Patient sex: M
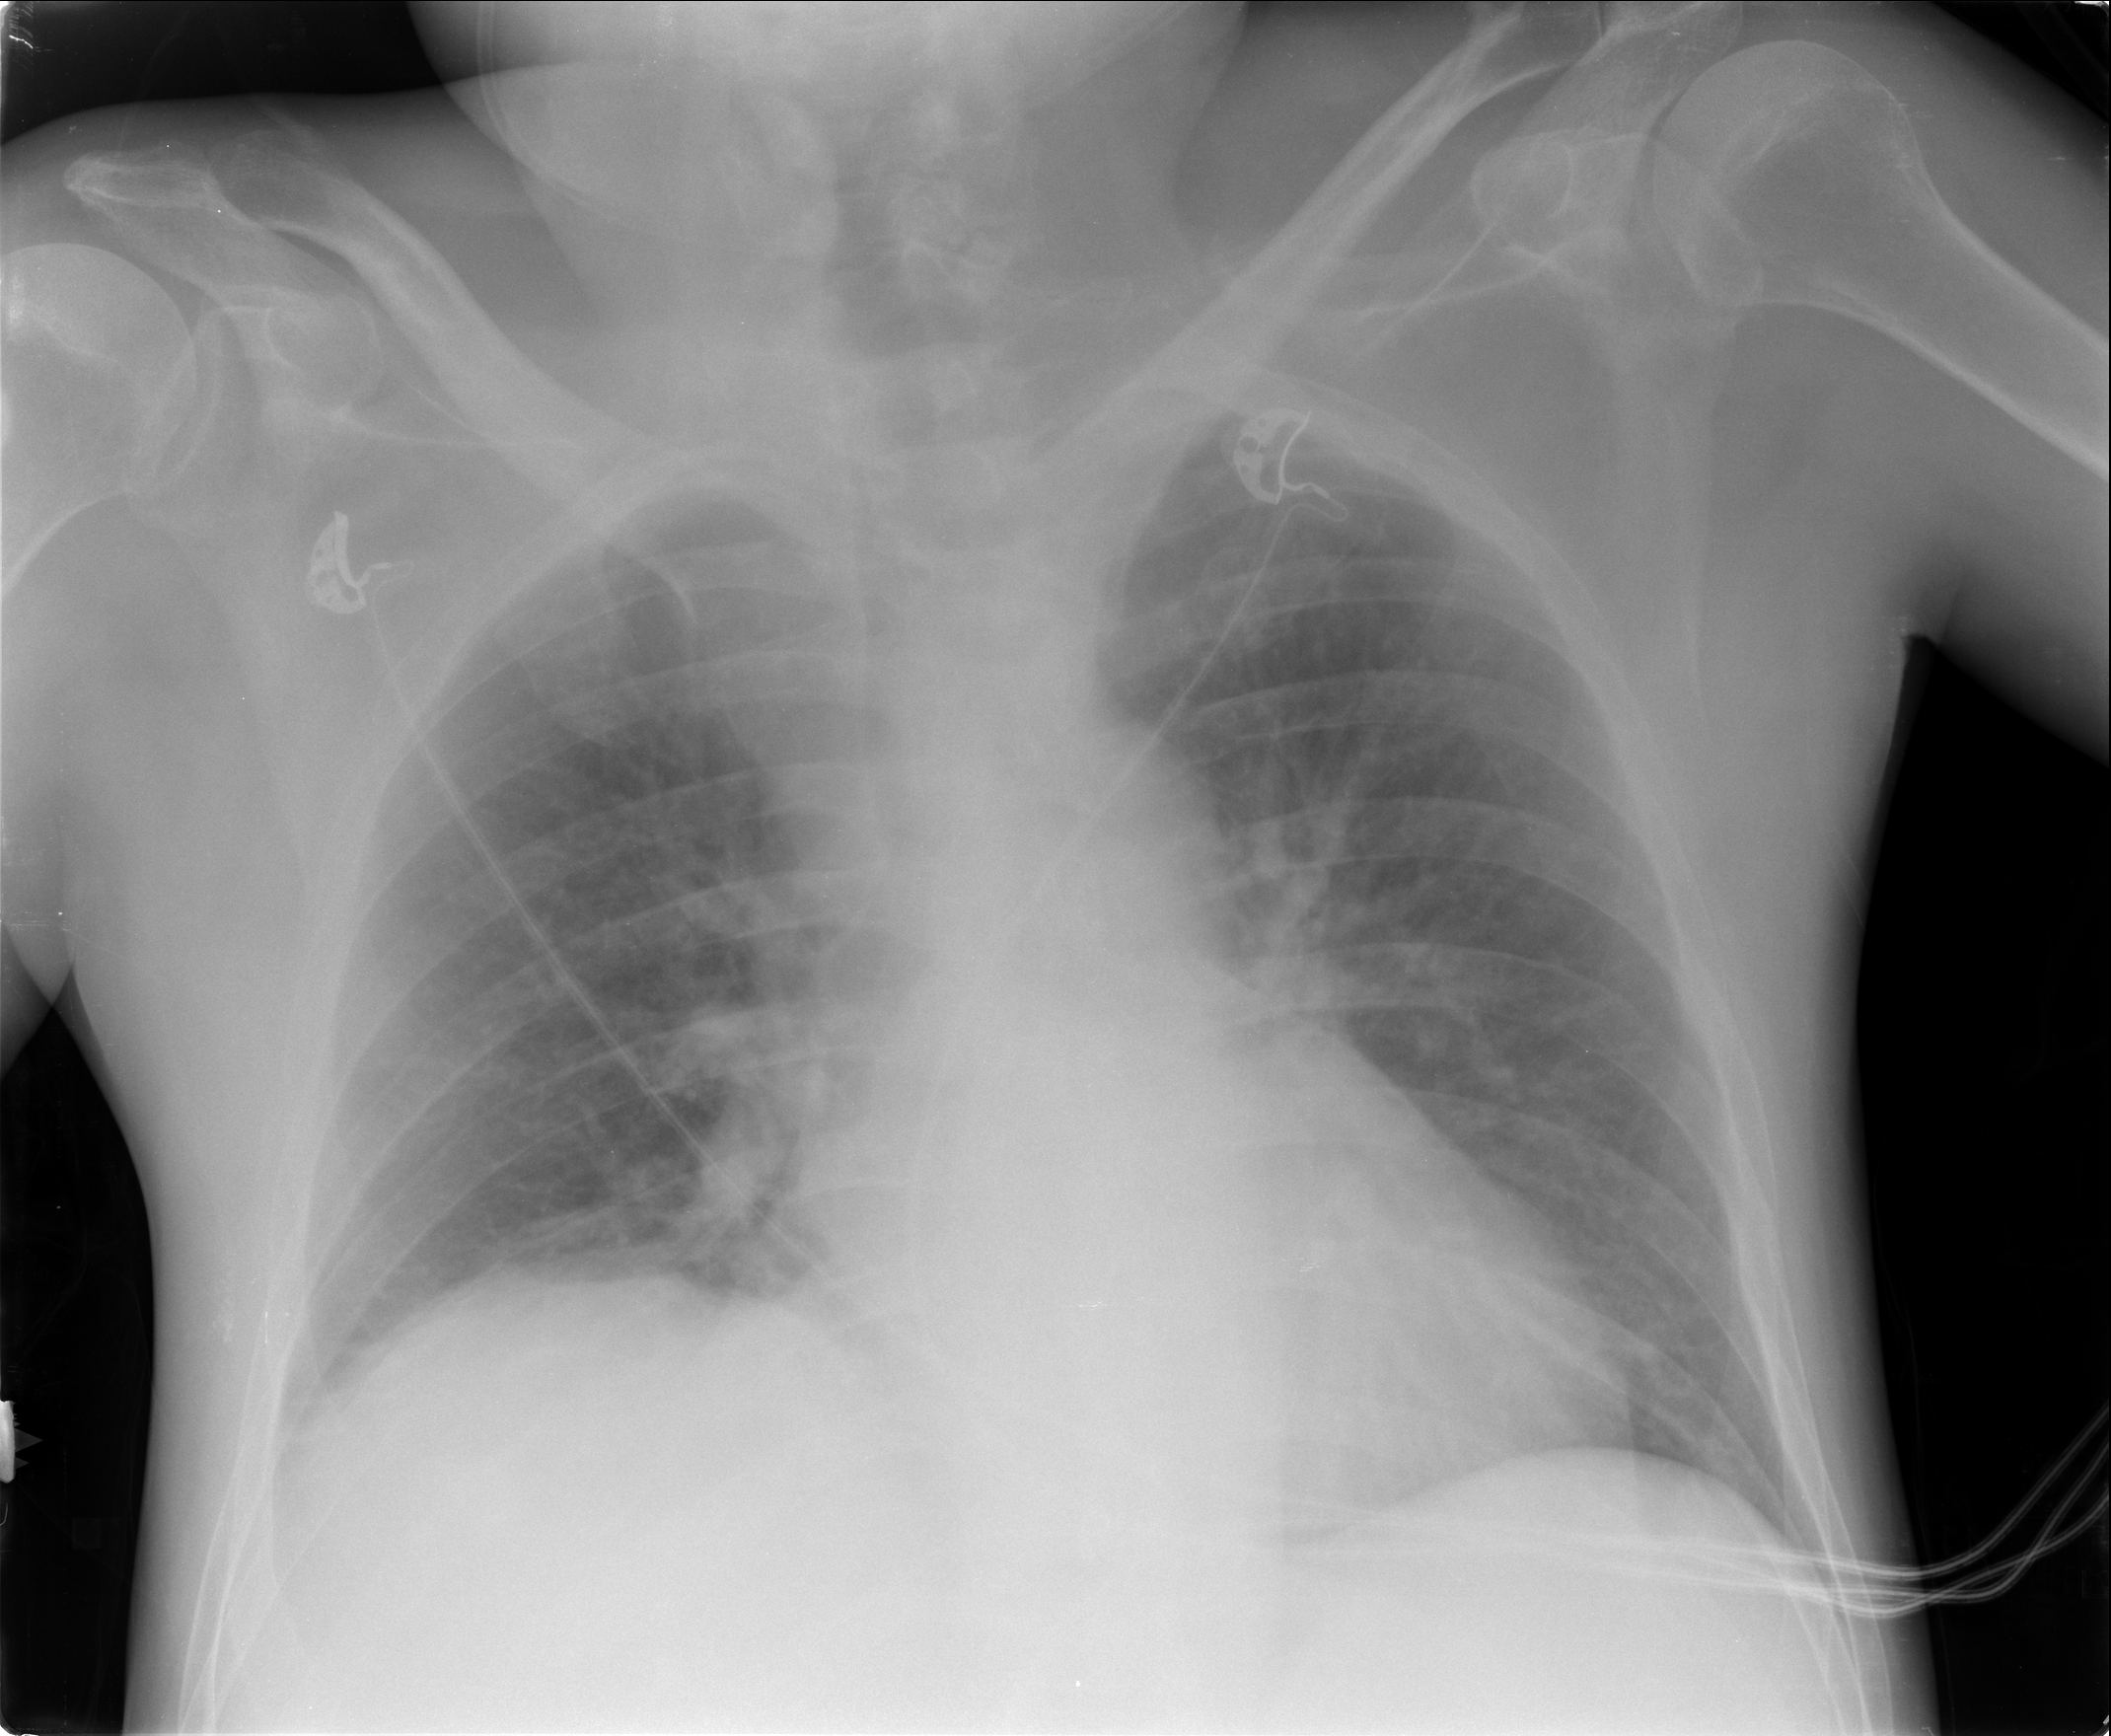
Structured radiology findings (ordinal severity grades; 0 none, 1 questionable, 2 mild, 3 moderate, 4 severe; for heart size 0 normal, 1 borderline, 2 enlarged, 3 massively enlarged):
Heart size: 0
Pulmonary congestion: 2
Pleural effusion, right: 0
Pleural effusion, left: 0
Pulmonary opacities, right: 0
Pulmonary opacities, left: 0
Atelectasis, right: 0
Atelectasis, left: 0